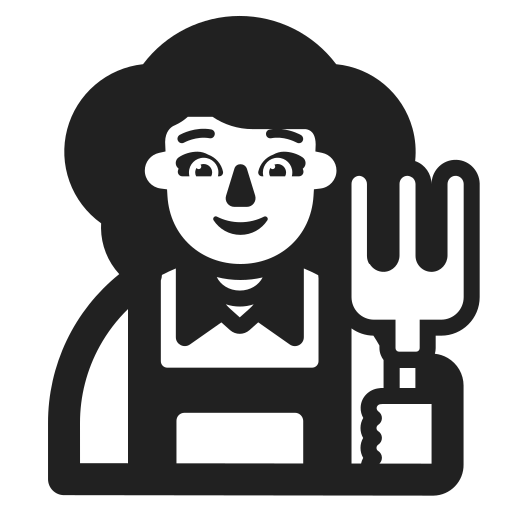
woman farmer high contrast default